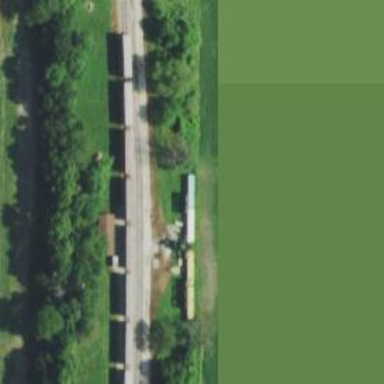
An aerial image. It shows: Preserved railway siding.